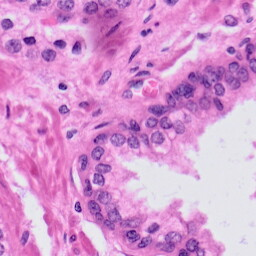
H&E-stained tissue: Prostate